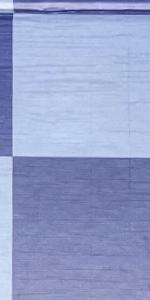
Label: Empty